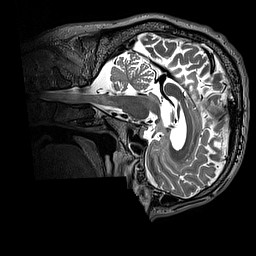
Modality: T2w
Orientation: sagittal
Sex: male
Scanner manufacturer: siemens
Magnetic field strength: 3 T
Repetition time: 3.2 s
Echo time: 0.409 s